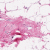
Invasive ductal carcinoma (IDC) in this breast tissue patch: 0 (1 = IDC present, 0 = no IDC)